Question: As soon as, I send request to the server (via 'NSURLConnection' 'sendSynchronousRequest' method), the server receives it in about 2 seconds, it processes and sends back response in another 3-5 seconds. However, I only get back the response in 30-35 seconds. This delay makes our communication very slow.
Even the async APIs are getting a delayed response.
Earlier, everything was working fine, with client getting the response back within 10 seconds.
Anyone else having this issue? What could be the reason?
here is a screenshot of 'Wireshark' analysis:
<URL> to a better image

How should I see what packet is saying what?..and why is it getting delayed?
Here is the code:
'''
NSHTTPURLResponse *response=nil;
NSMutableURLRequest *theRequest=[NSMutableURLRequest requestWithURL:[NSURL URLWithString:nsURL] cachePolicy:NSURLRequestUseProtocolCachePolicy timeoutInterval:180.0];
[theRequest setHTTPMethod:@"POST"];
[theRequest setTimeoutInterval:180.0];
[theRequest setHTTPBody:[[NSString stringWithFormat:@"%@",sdata] dataUsingEncoding:NSASCIIStringEncoding]];
NSError *error= nil;
NSData *result = [NSURLConnection sendSynchronousRequest:theRequest returningResponse:&response error:&error];
if (error ) {
NSLog(@"error sending synchronous request: %@", error);
}
NSLog(@"request completed with code:%d",response.statusCode);
'''
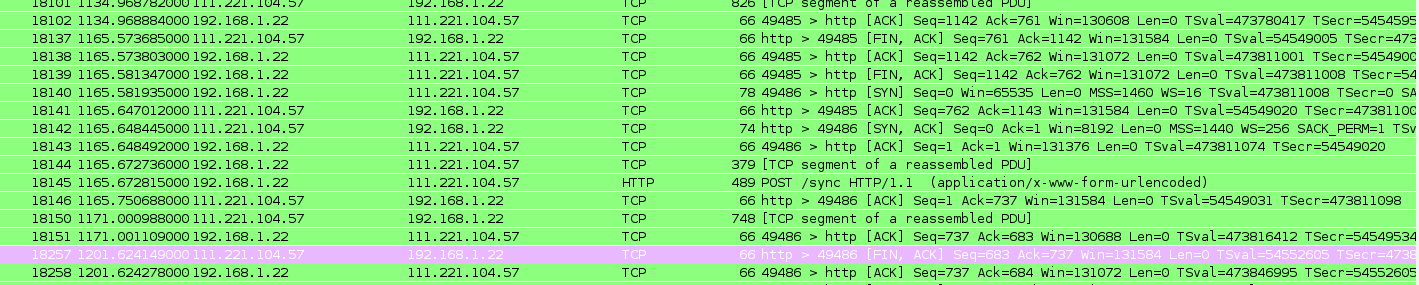
Answer: that worked for me:
In the request headers, iOS sets "gzip" for "Accept-Encoding" by default. The gzip compression was taking a lot of time, and hence the delayed response. I did the following to solve the problem:
'''
[theRequest setValue:@"" forHTTPHeaderField:@"Accept-Encoding"];
'''
NOTE: Check your headers, for any response delay.
Thanks to @occulus for directing me to the request headers!